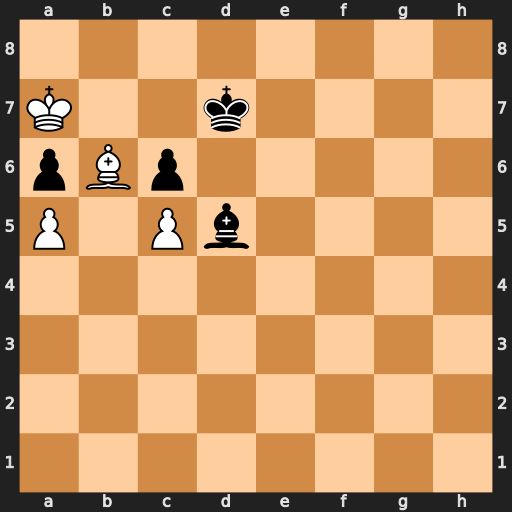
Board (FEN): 8/K2k4/pBp5/P1Pb4/8/8/8/8
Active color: w
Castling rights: -
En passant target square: -
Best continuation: Kxa6 Kc8 Ka7